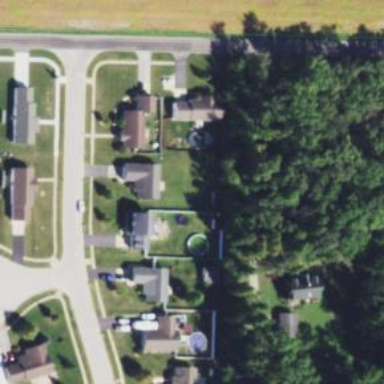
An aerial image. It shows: Driveway leading to service road.